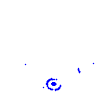
Particle: electron